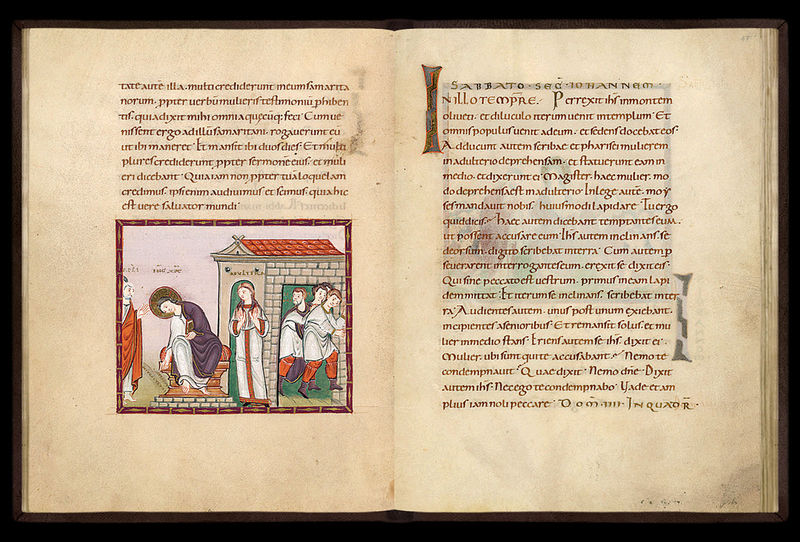
Titel: Egbert- Codex (Codex Egberti)
Institution: Trier, Stadtbibliothek/Stadtarchiv
Schlagwörter: grün, menschen, frau, weiss, haus, rot, bibel, bild, gewänder, schrift, mauer, thron, buch, druck, seite, text, buchstaben, tinte, buchseite, heiligenschein, christus, jesus, mittelalter, heilige, sakral, handschrift, backsteine, latein, buchmalerei, evangeliar, majuskeln, samstag, i, sabato, buchalerei